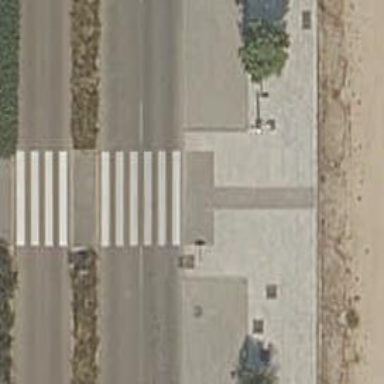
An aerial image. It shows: Uncontrolled crossing on the road.